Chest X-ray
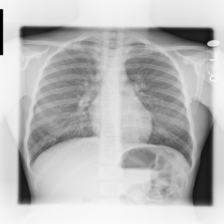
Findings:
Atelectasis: negative
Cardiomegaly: negative
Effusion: negative
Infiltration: negative
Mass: negative
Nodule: negative
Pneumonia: negative
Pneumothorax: negative
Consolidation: negative
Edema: negative
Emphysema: negative
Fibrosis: negative
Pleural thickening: negative
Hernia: negative